The plot is a Hilbert-envelope spectrum of a rotating bearing's acceleration signal, annotated with the bearing's characteristic defect frequencies. Classify the bearing condition as one of: normal, inner_race, outer_race, ball.
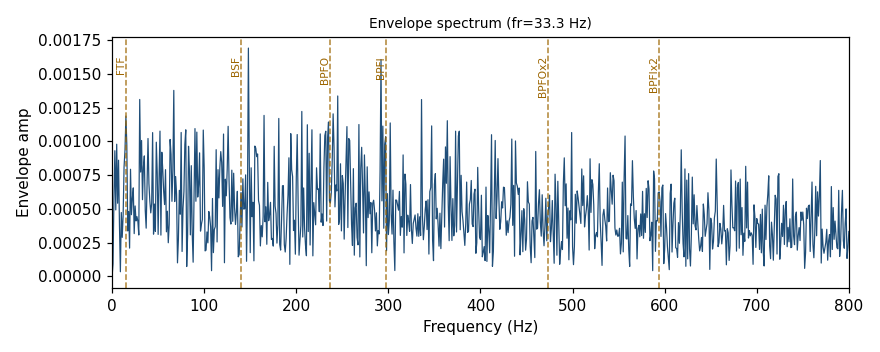
Answer: normal